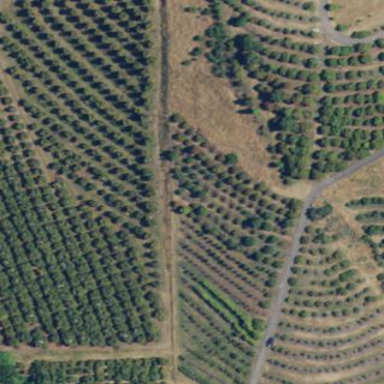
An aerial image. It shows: Orchard.